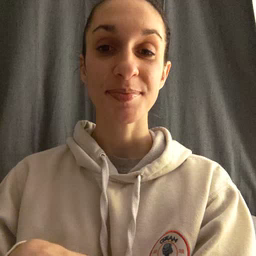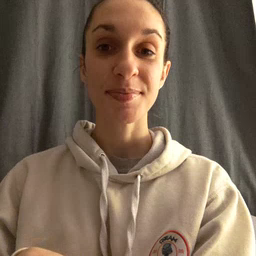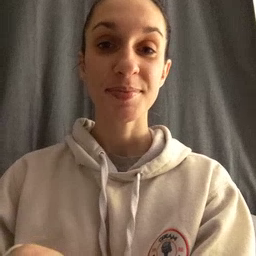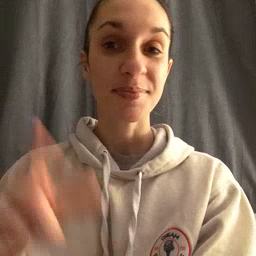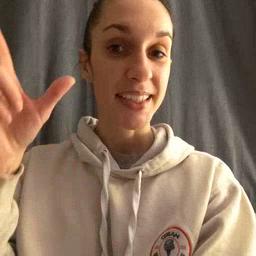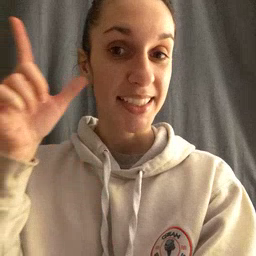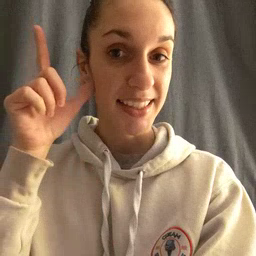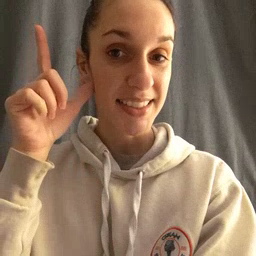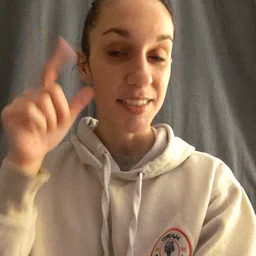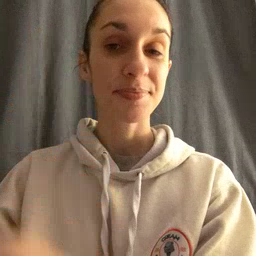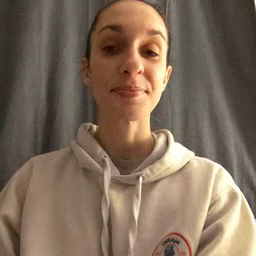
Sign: listen